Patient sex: M
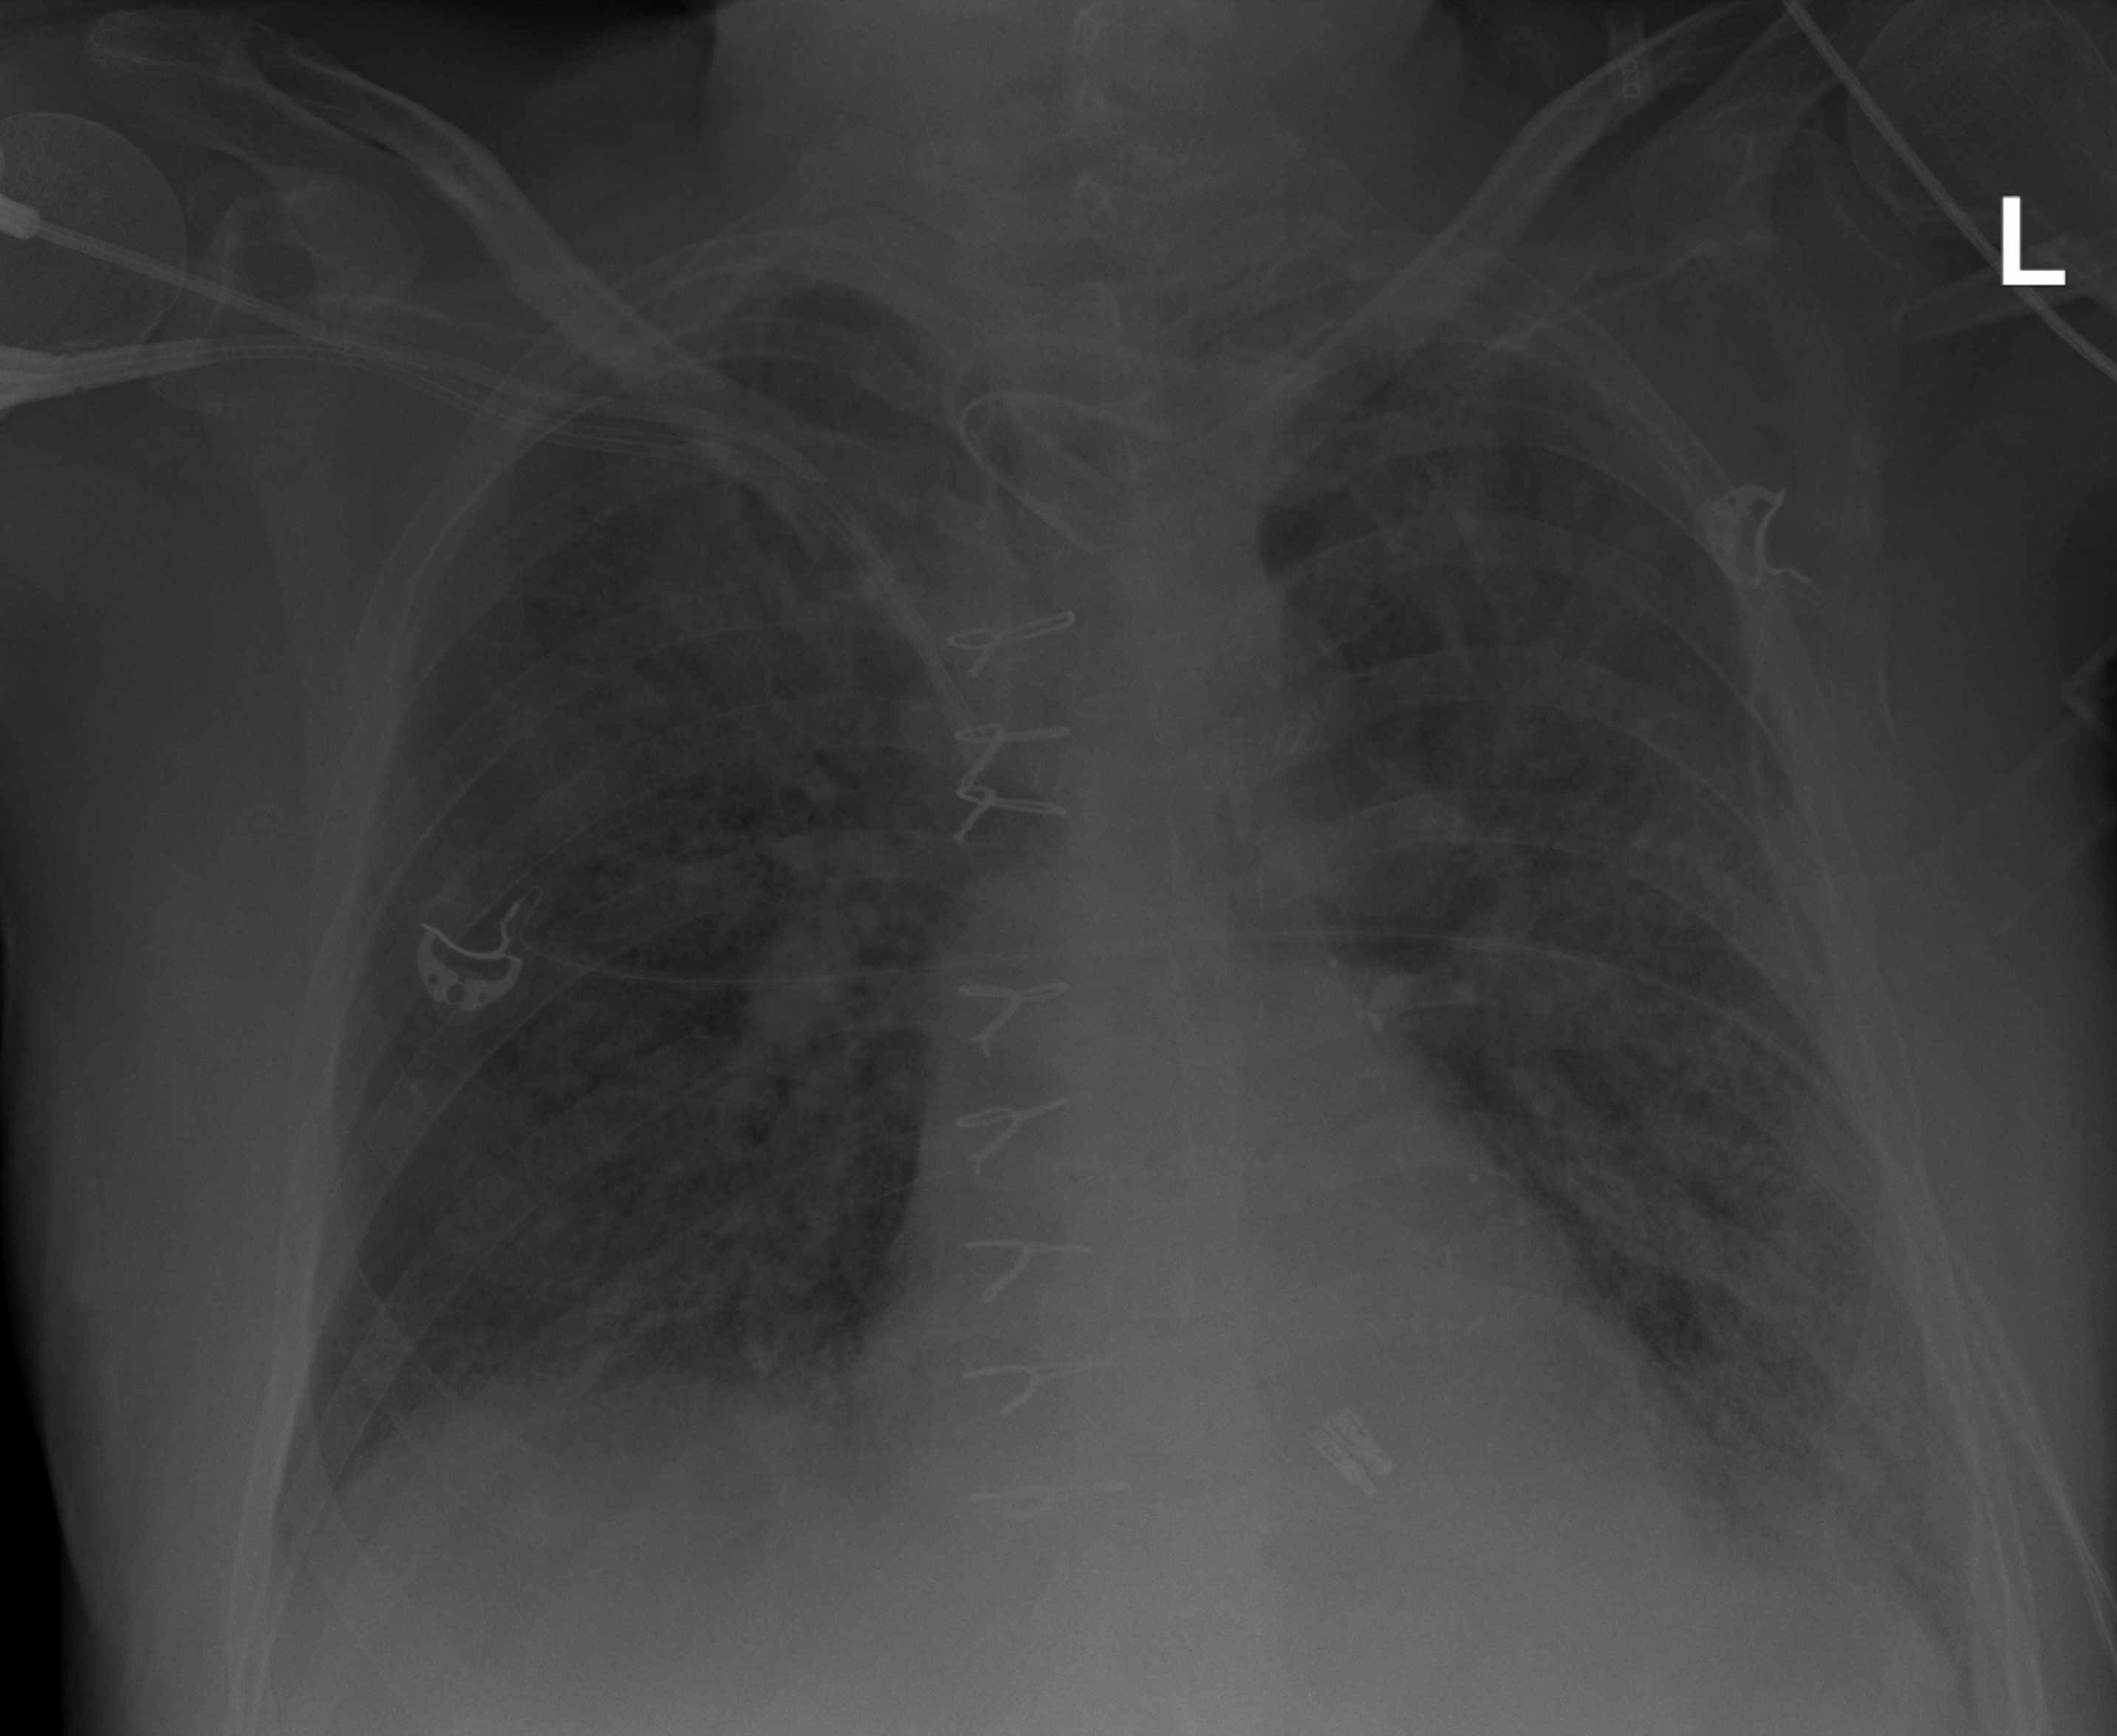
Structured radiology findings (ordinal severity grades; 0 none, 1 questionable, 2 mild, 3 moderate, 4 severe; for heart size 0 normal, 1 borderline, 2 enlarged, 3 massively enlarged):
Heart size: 0
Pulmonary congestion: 2
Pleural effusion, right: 2
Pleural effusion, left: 2
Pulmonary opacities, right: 3
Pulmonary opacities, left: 3
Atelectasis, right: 3
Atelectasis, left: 3